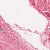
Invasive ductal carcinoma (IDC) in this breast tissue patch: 0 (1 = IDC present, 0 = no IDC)